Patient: sex M, age 29
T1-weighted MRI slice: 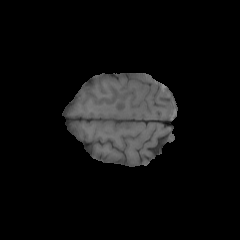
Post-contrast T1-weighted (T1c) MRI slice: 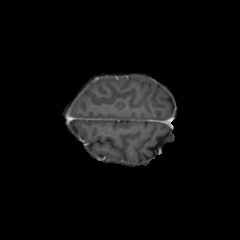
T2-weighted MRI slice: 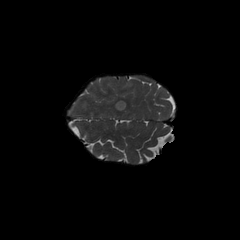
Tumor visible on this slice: yes
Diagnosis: Glioblastoma, IDH-wildtype
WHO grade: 4